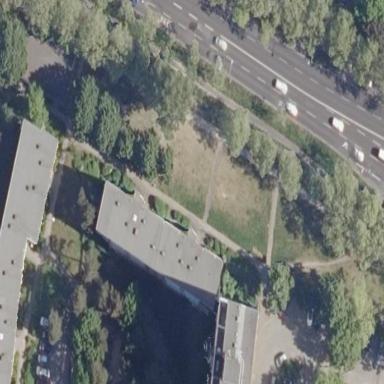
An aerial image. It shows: Building with apartments and flat roof.